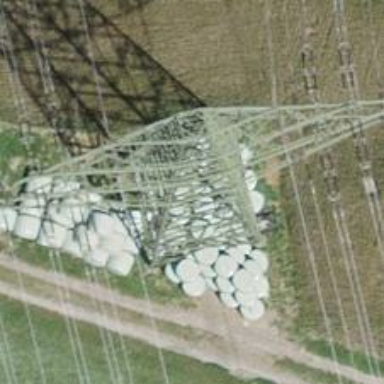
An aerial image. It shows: Power line is depicted.